Interaction volume radius: 5 \u00c5
Interaction volume height: 20 \u00c5
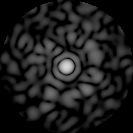
Disorder parameter: 0.8931